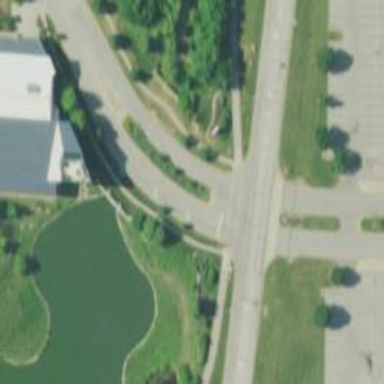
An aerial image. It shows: Marked road crossing.